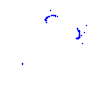
Particle: proton